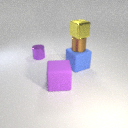
large blue rubber cube below small brown metal cylinder